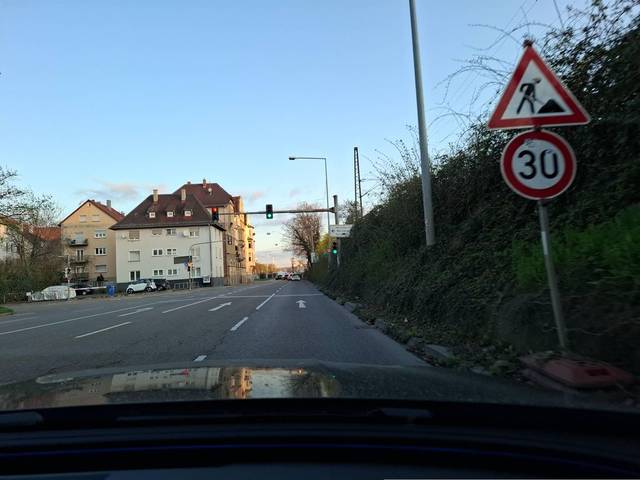
Region: Germany
Coordinates: 48.782, 9.248